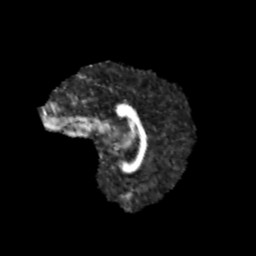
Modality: FA
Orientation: sagittal
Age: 13
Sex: female
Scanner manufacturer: siemens
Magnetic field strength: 3 T
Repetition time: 3.8 s
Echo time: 0.07 s